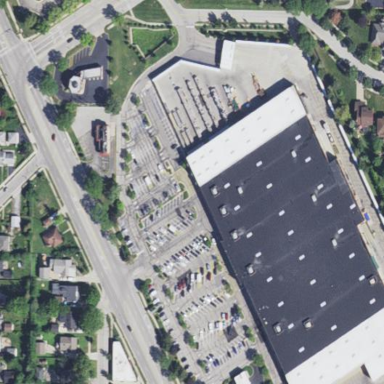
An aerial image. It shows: Retail building.